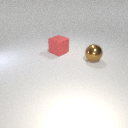
large brown metal sphere in front of large red rubber cube